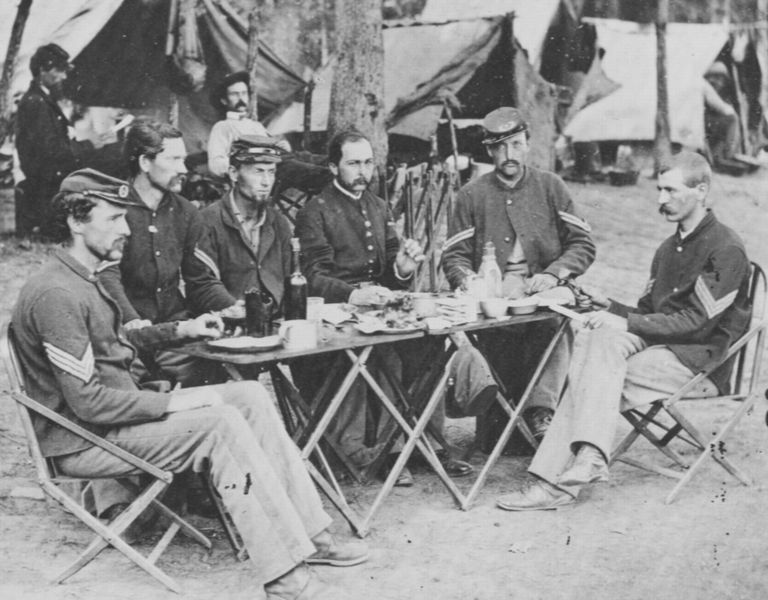
Titel: Eine Gruppe von Offizieren der Kavallerie
Künstler: Mathew B. Brady
Schlagwörter: baum, gruppe, bäume, sitzen, hintergrund, holz, hut, männer, schwarz, stuhl, stühle, tisch, bart, bärte, flasche, flaschen, gläser, kappe, kappen, kellner, mütze, mützen, schnurrbart, trinken, teller, feld, boden, knopf, schuhe, hosen, russland, pause, rast, amerika, krieg, soldaten, essen, wein, klappstuhl, streifen, brot, tasse, knöpfe, schnauzbart, foto, fotografie, becher, milch, geschirr, schwarzweiss, militär, uniform, uniformen, jacken, abzeichen, mahl, mahlzeit, armee, photo, tassen, besteck, müde, zeltlager, männder, posten, erschöpft, korken, weinflasche, blech, sezession, zelt, zelte, lager, photografie, planen, weltkrieg, bürgerkrieg, faltstuhl, klapptisch, soladten, feldlager, klappstühle, amerikaner, leutnant, biwak, nordstaaten, kapptisch, sezessionskrieg, union, imänner, klappstul, campingtisch, sezessiob, feldlazarett, falttisch